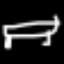
Label: bed